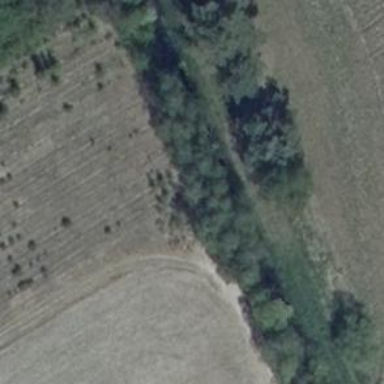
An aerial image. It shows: Row of trees in natural setting.